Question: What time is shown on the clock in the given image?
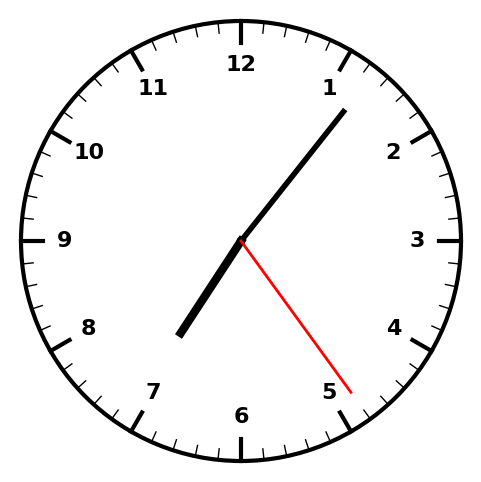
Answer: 07:06:24